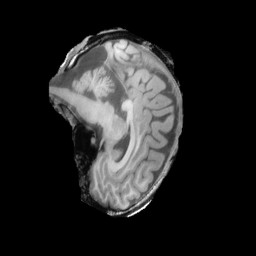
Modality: T1w
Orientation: sagittal
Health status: ill
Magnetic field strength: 3 T